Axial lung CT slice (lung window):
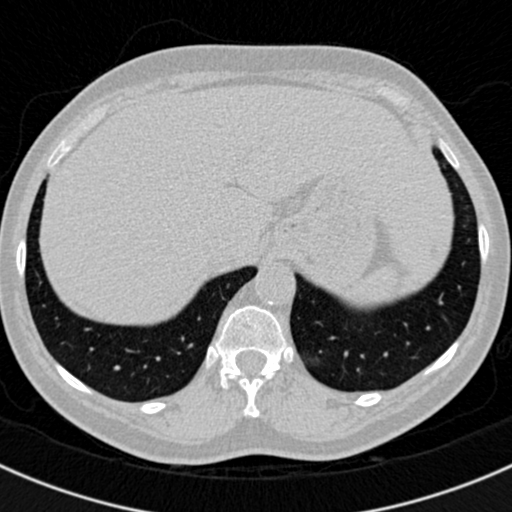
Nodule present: no